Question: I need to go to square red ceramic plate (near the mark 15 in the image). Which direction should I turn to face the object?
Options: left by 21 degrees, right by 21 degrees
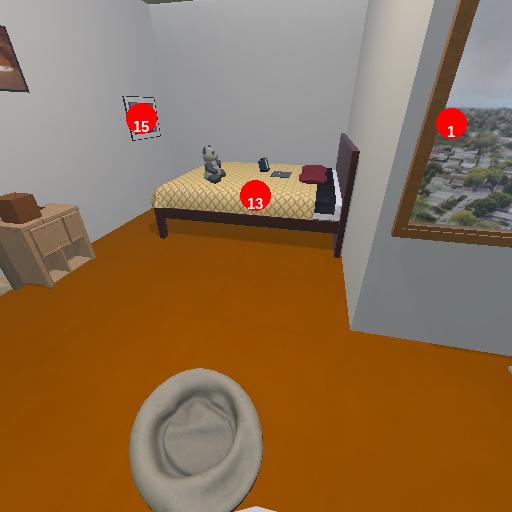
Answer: left by 21 degrees